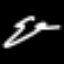
Label: squiggle